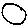
Label: circle